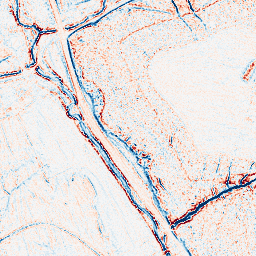
Category: edge_preserving
Decomposition family: bilateral
Decomposition parameters: d: 5
sigma_color: 25
sigma_space: 100
Upsampling method: bilinear
Upsampling parameters: scale: 2
Upsampling scale: 2